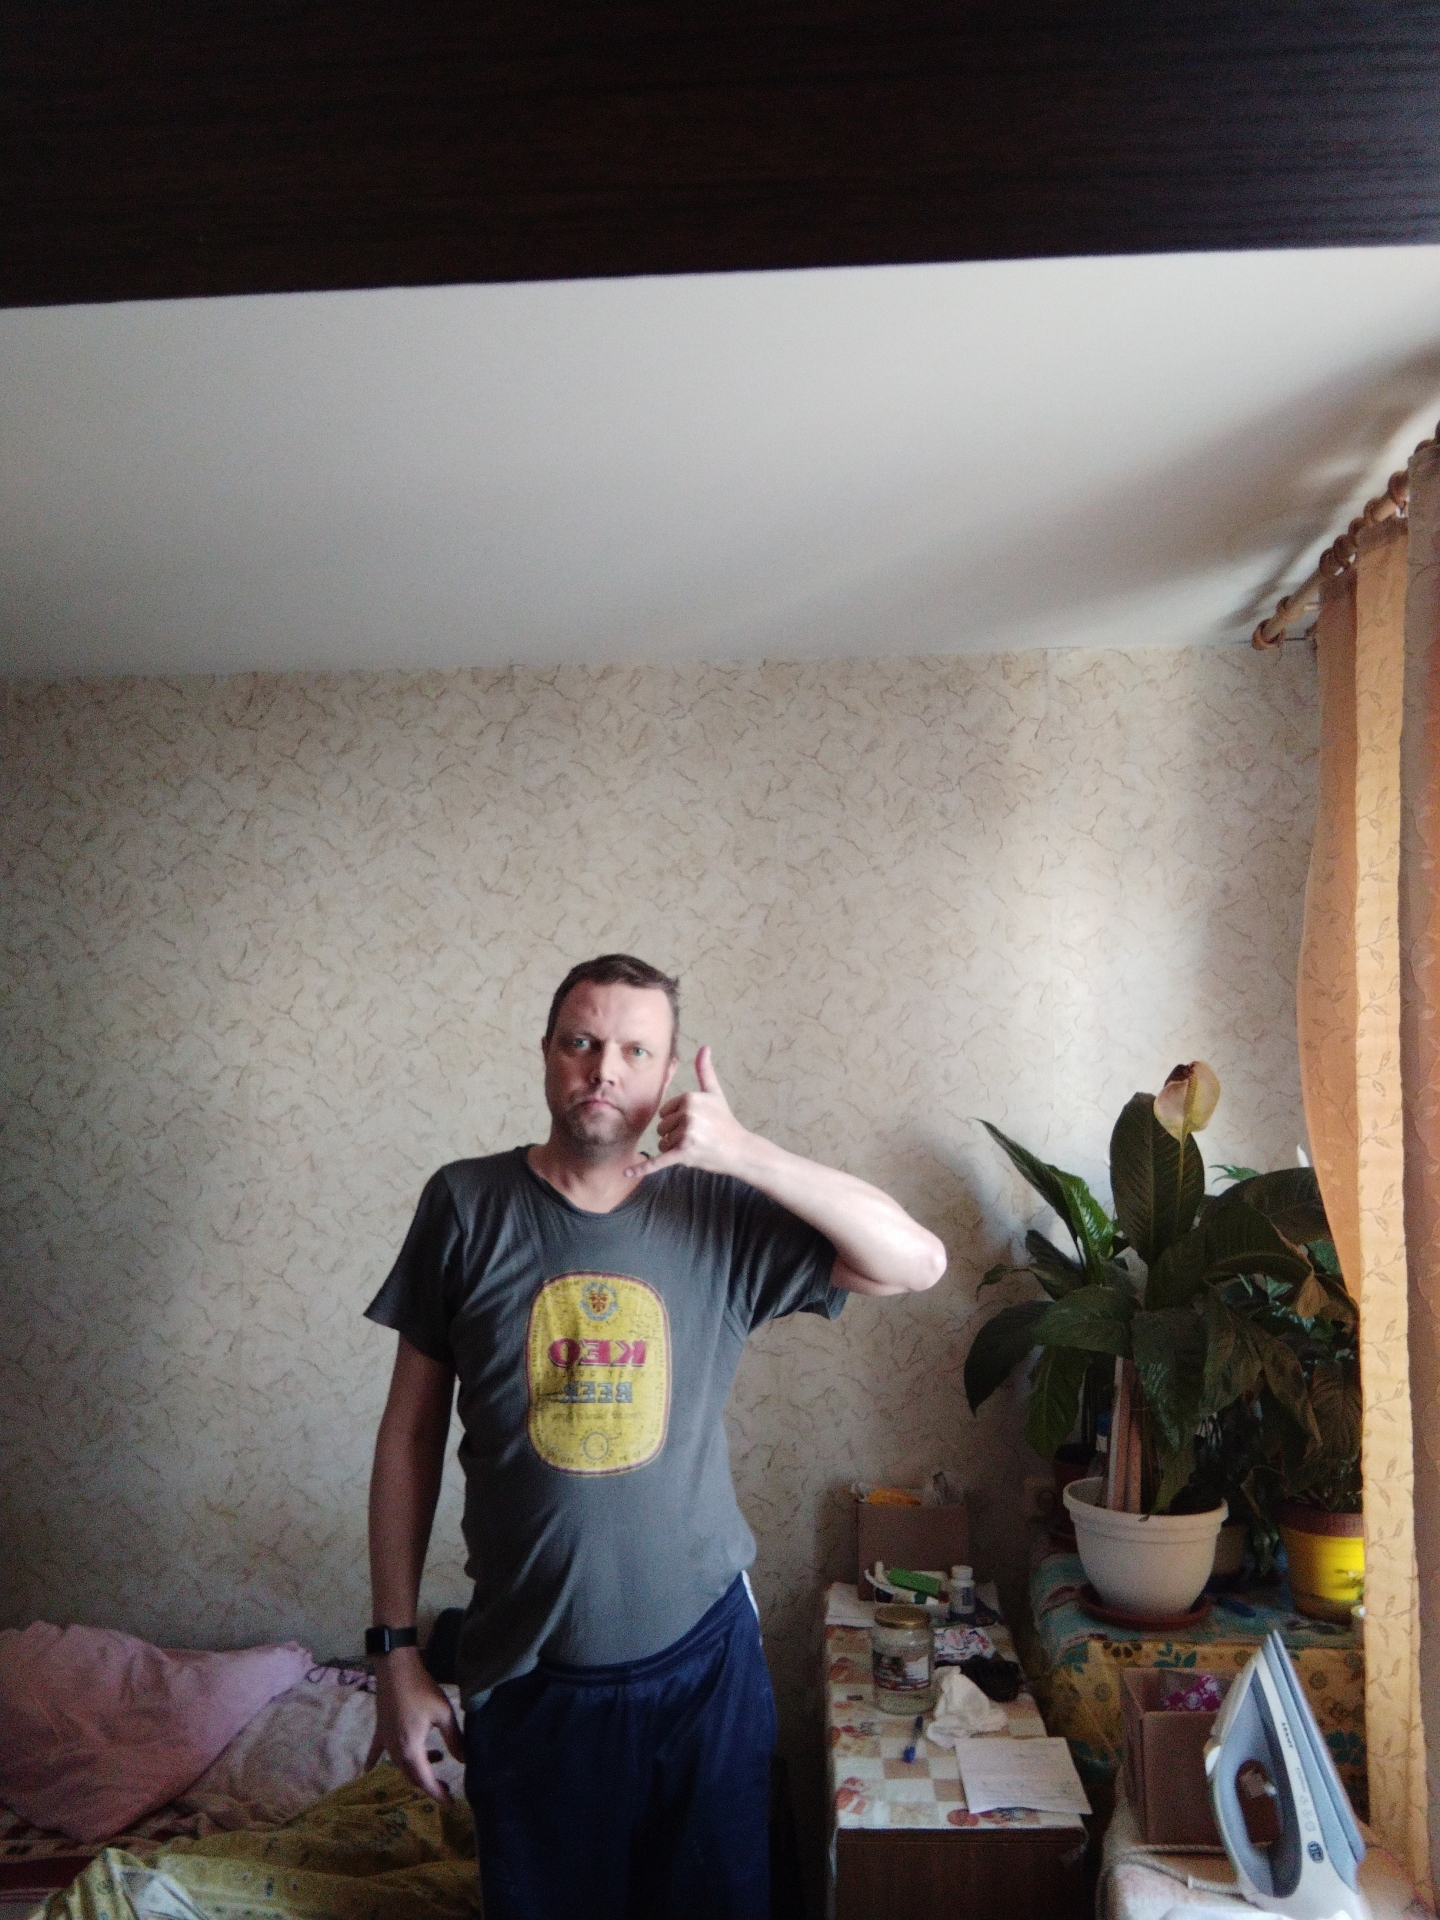
Label: noise